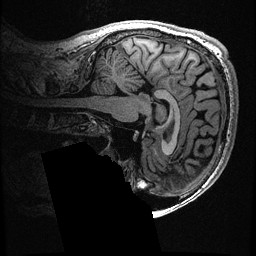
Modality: T1w
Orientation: sagittal
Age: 35
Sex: male
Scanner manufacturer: ge
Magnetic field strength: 3 T
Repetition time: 0.00668 s
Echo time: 0.00294 s